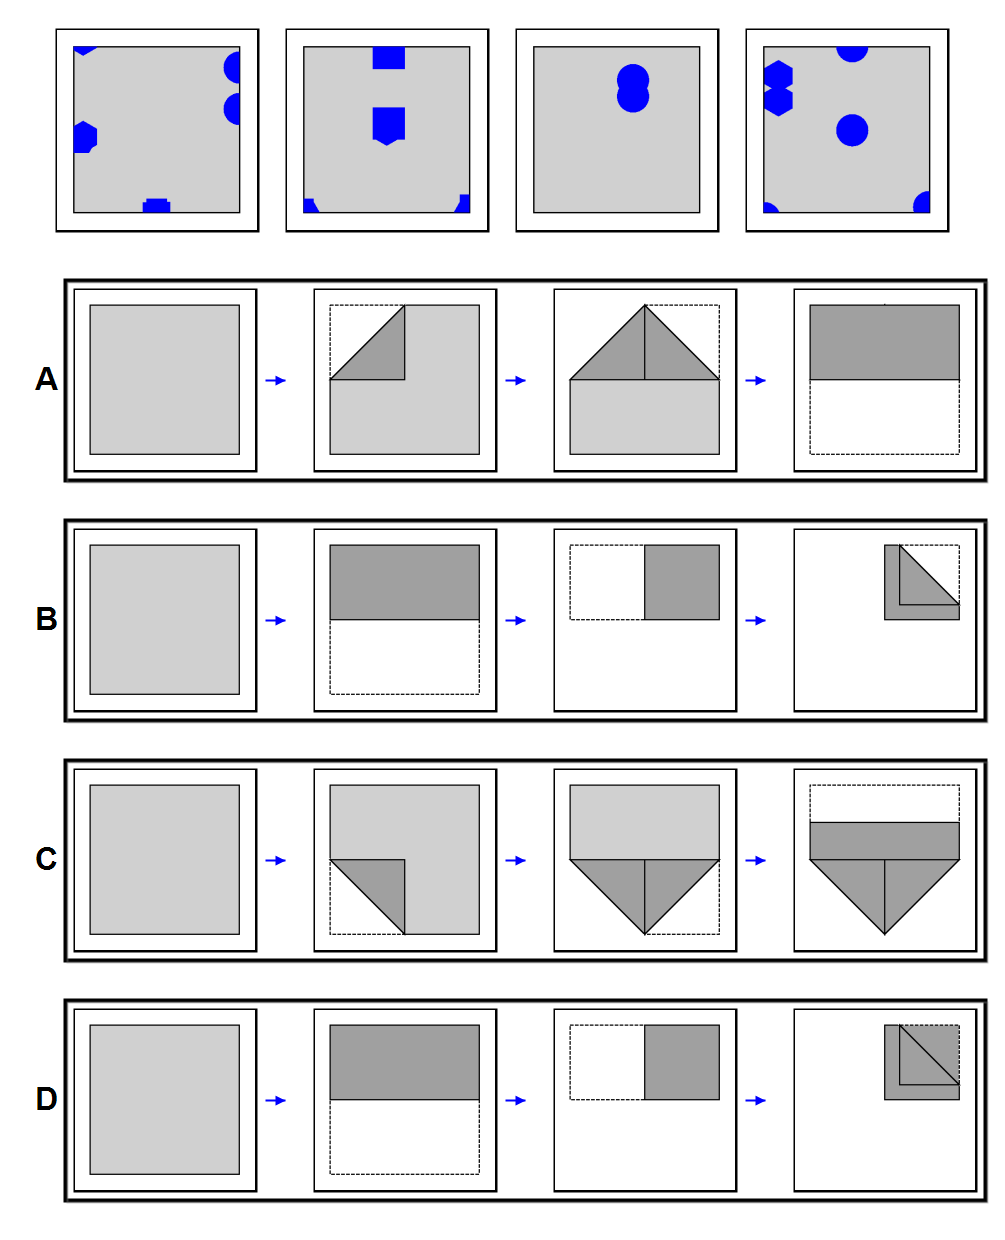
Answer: C